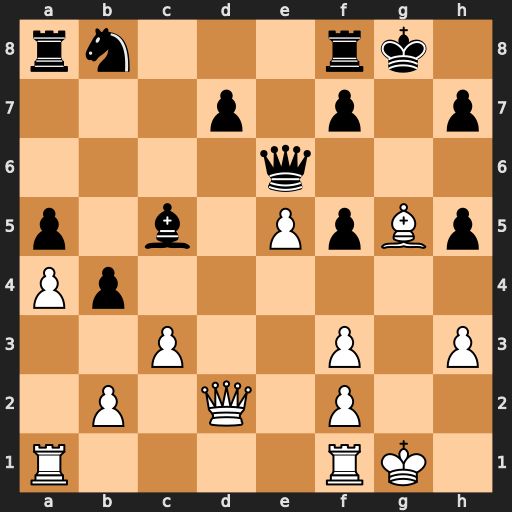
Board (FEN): rn3rk1/3p1p1p/4q3/p1b1PpBp/Pp6/2P2P1P/1P1Q1P2/R4RK1
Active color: w
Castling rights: -
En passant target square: -
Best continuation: Bf6 Qxf6 exf6